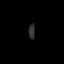
Tissue: skin
Cell type: Epithelial cells
Senescence score: 0.2596
Nuclear area (px): 95
Mean DAPI intensity: 47.211